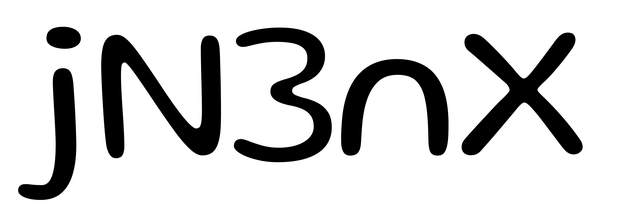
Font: Gluten_Light